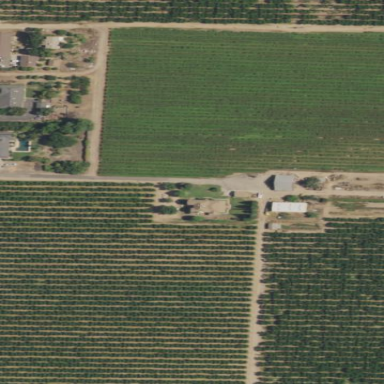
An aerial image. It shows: Open space property with vineyard.